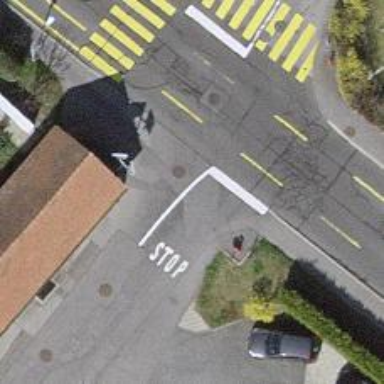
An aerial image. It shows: Unmarked crossing on the road.